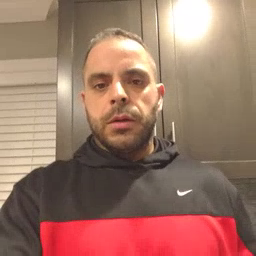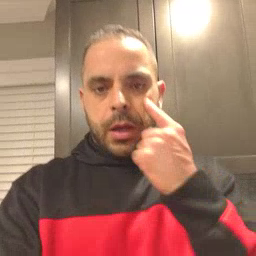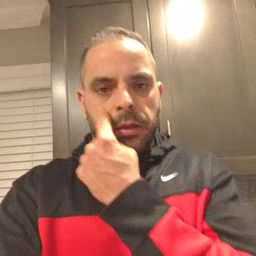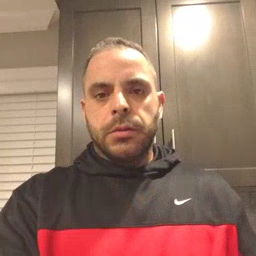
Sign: eye